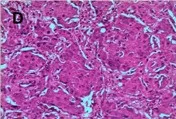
Patient 4. Red arrow indicate tumor mass.
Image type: pathology (h&e)